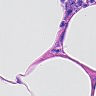
Metastatic tissue present: no